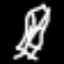
Label: leaf